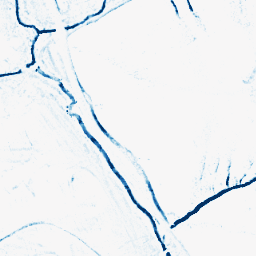
Category: morphological
Decomposition family: morphological_square
Decomposition parameters: operation: closing
size: 5
Upsampling method: sinc_blackman
Upsampling parameters: scale: 2
kernel_size: 4
Upsampling scale: 2